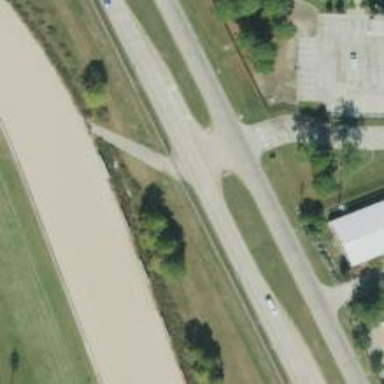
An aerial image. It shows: Secondary link road.